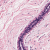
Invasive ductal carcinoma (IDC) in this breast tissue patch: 0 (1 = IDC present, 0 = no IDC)